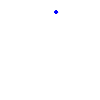
Particle: proton